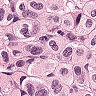
Metastatic tissue present: yes